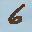
Label: 6